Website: walmart
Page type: account-selection
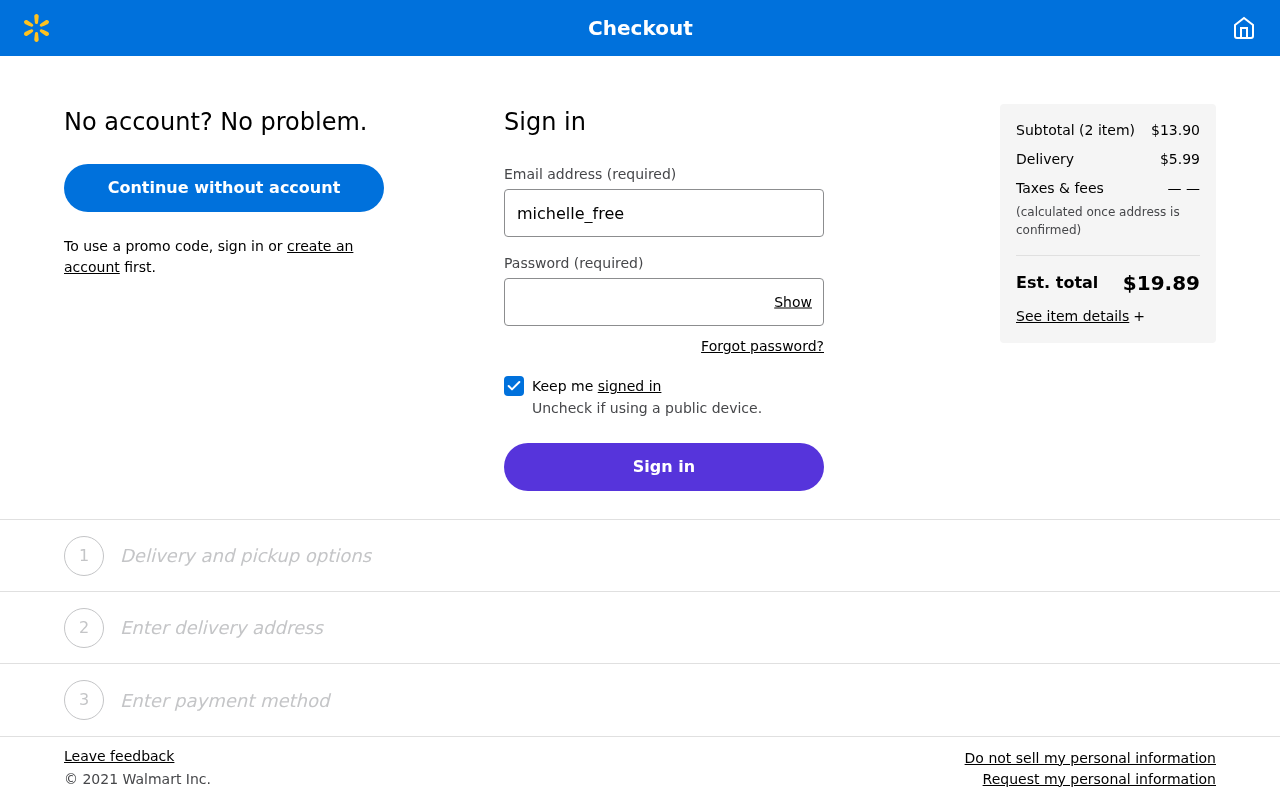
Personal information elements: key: PII_EMAIL
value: michelle_freeman@gmail.com
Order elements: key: ORDER_NUM_ITEMS
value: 2
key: ORDER_SUBTOTAL
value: $13.90
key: ORDER_SHIPPING_COST
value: $5.99
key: ORDER_TOTAL
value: $19.89